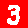
Digit: 3